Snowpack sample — Buffalo Mountain, Silverthorne, Colorado, USA (2/22/26, 2:02 PM MST)
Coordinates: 39.622, -106.113
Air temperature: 33 °F
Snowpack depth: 63 cm
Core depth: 30 cm
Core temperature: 26.6 °F
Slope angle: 11°, slope face: 116°
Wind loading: low
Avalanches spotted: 0
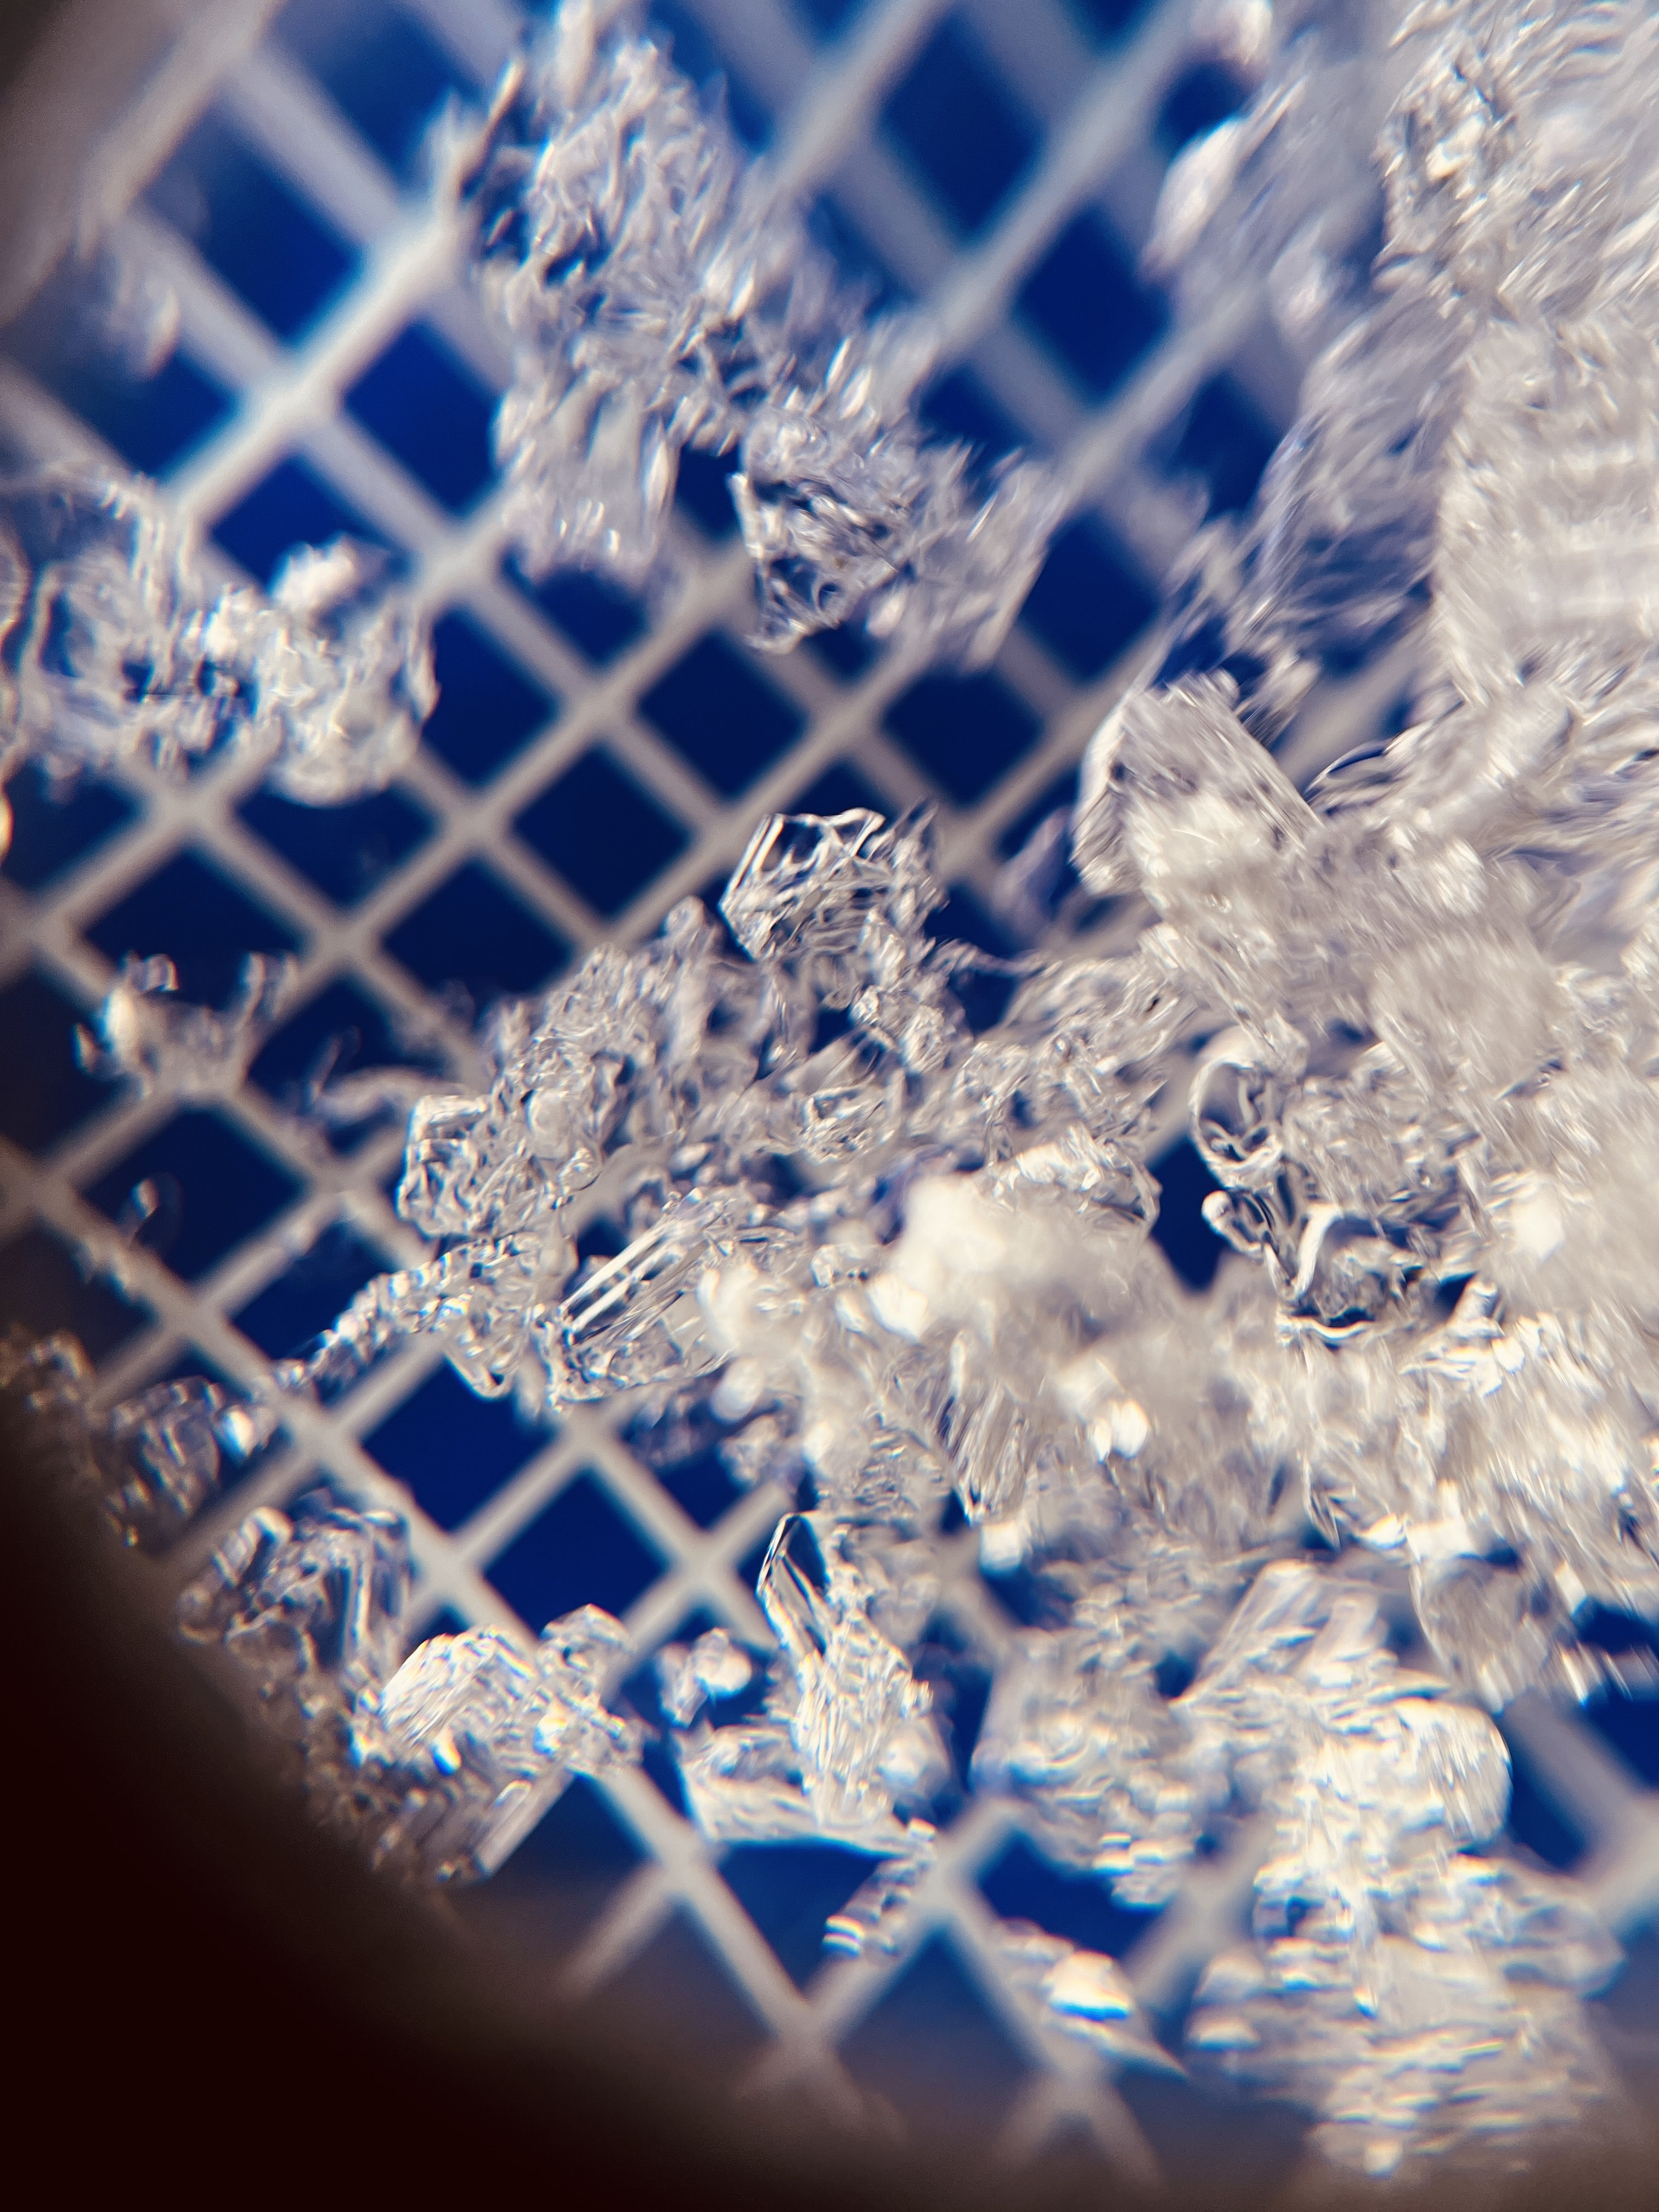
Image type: magnified_profile
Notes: In a firebreak similar to site 1, minimal wind loading with no spotted avalanches (not many faces in view though)